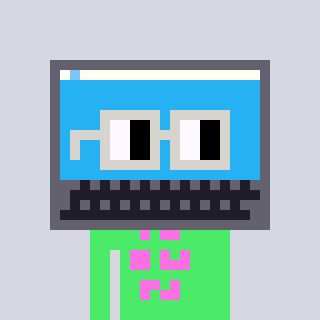
a pixel art character with square light gray glasses, a laptop-shaped head and a teal-colored body on a cool background